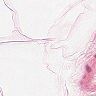
Metastatic tissue present: no